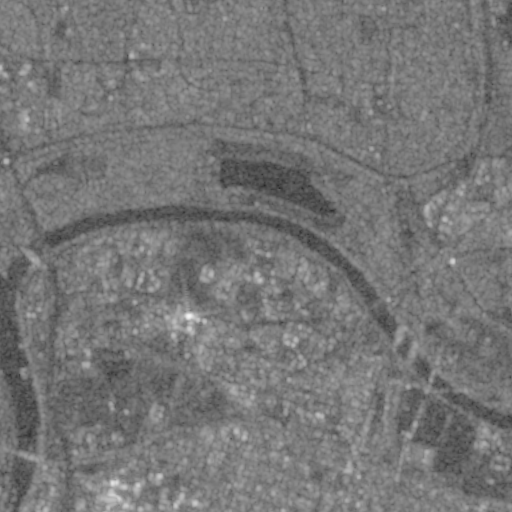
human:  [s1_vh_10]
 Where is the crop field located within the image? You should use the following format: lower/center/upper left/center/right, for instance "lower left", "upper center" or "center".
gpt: The crop field is located in the right of the image.
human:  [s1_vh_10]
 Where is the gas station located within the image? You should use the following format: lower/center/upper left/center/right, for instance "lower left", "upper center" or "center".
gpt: The gas station is located in the upper left of the image.
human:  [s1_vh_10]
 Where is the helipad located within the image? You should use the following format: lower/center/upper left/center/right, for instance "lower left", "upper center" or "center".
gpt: The helipad is located in the center of the image.
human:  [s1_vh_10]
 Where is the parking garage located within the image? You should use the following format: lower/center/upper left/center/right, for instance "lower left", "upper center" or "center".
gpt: The parking garage is located in the lower left of the image.
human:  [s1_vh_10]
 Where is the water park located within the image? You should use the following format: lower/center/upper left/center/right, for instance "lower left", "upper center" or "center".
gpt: The water park is located in the upper center of the image.
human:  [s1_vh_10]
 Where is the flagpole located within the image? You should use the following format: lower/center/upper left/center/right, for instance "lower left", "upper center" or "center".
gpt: The flagpole is located in the lower left of the image.
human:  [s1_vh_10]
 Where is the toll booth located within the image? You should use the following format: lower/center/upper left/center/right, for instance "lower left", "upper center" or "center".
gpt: The toll booth is located in the center left of the image.
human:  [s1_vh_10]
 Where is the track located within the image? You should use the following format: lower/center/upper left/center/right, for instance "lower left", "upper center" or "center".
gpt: There is no track in the image.

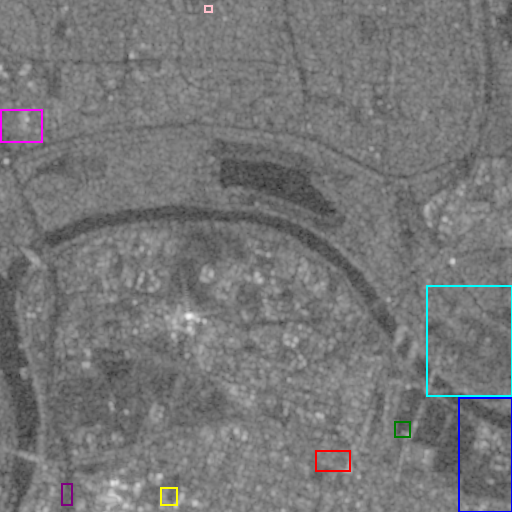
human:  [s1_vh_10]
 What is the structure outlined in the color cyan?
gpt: The structure outlined in cyan is a crop field.
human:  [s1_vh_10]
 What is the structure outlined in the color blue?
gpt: The structure outlined in blue is a park.
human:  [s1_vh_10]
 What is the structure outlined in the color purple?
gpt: The structure outlined in purple is a parking garage.
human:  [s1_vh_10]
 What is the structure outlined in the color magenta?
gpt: The structure outlined in magenta is a parking lot.
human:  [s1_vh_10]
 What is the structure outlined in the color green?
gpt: The structure outlined in green is a power substation.
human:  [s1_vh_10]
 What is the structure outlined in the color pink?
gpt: The structure outlined in pink is a water park.
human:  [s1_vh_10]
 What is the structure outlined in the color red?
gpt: The structure outlined in red is a building.
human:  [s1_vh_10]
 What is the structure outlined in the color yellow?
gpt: The structure outlined in yellow is a road.
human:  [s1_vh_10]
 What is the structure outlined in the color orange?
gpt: There is no orange outline.